Question: I have 64-bit Office installed on my computer and also the 64-bit Microsoft Access database engine.
Even though MADE (Microsoft Access Database Engine) is installed, Visual Studio is throwing an error as shown in the screenshot.

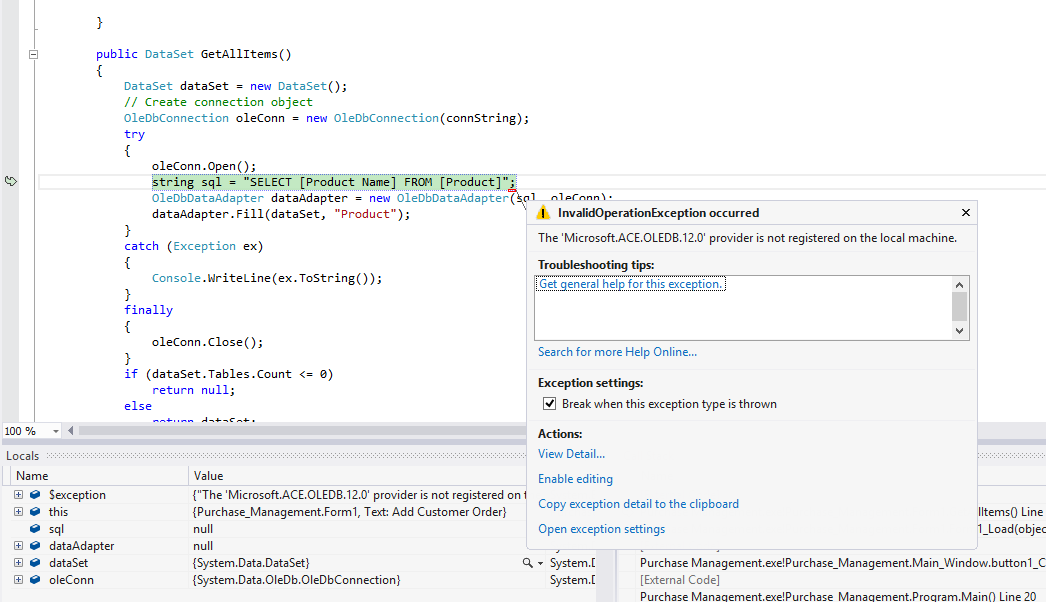
Answer: 1.Try to download this from here: <URL>
2.Go to Visual Studio click add data source, follow the wizard.
This is the same problem I had before and followed steps from here:
<URL>
<URL>
'You need to install the x86 version if the target machine is 32 bit or the x64 version if the target machine is 64 bit and your application is built with configuration Any CPU.'